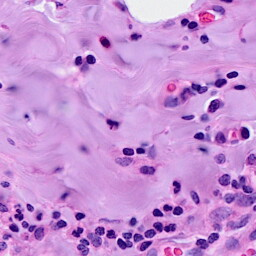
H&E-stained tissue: Breast